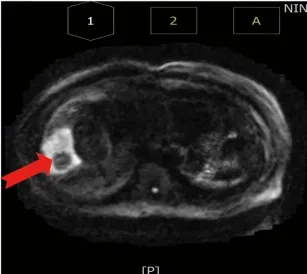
Abdominal MRI scan. (D) DWI sequence shows a high signal. The red arrow points to the cancer foci. T1WI, T1-weighted imaging; T2WI, T2-weighted imaging; DWI, diffusion-weighted imaging.
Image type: radiology (mri)